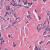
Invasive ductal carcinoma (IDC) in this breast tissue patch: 1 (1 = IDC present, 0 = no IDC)